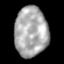
Tissue: lung
Cell type: Epithelial cells
Senescence score: 0.1423
Nuclear area (px): 1622
Mean DAPI intensity: 170.292